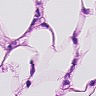
Metastatic tissue present: yes